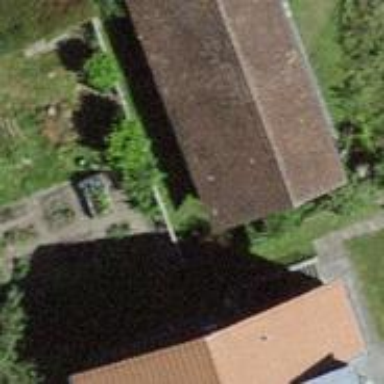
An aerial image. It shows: Rural barn.